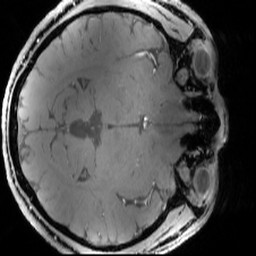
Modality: T1w
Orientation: axial
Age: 26
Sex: male
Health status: healthy
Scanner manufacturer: siemens
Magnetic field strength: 7 T
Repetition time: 4.3 s
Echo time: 0.00227 s